Question: How can I customize the items in the context Menu "New" (Screenshot)?
I want to have there an option for "New Class", "New Package", ...
Is this realizable?

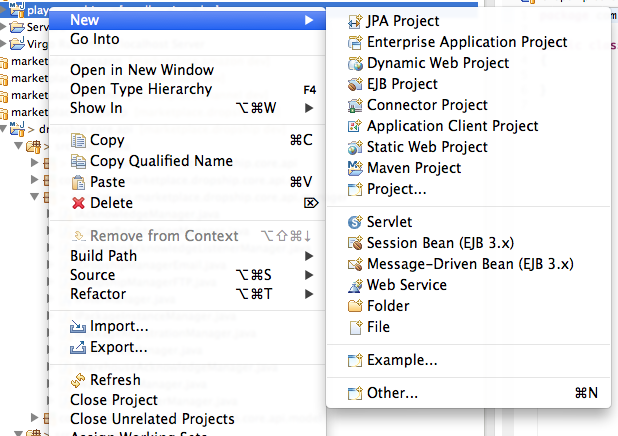
Answer: Its not required to switch your perspective, you can bring the same menu items in your current perspective by customizing it.
Click 'Windows > Customize perspective'.
Go to tab enable the required Java element here. Similarly go to tab, Enable the required Java items under 'File > New' node.